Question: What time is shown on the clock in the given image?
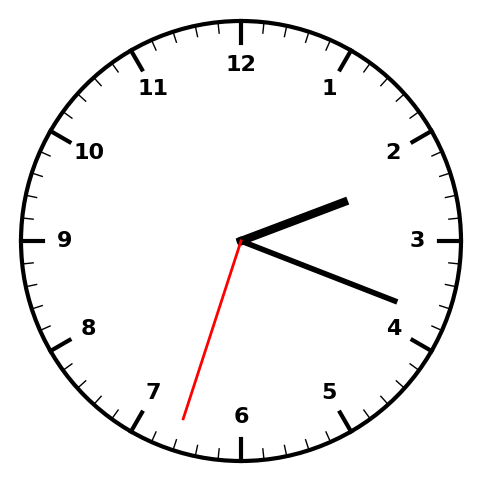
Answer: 02:18:33